Question: I have the following function which creates an array of objects inside 'models', however when I come to use 'models' further down the app I'm unable to loop through it's contents to pull out data.
Every loop method I've tried so far containing a single 'console.log()' message just prints out the message message when 'models' will contain objects so I think the problem actually lies with the creation of 'models'. If I create a promise and print out the value of 'models.devices' when it's finished processing an empty array is returned.
Any ideas?
'''
var d = devices.split(','),
count = 0,
models = {devices:[]};
angular.forEach(d, function (device, i) {
var index = i;
if (index <= 1) {
var deviceName = device.replace(/ /g,"+").toLowerCase(),
req = '?__url_path_param=' + deviceName;
$http
.get('/api/cheapest_by_name' + req)
.success(function (obj) {
models.devices.push(obj.device);
count++;
});
}
});
$q.all(models).then(function (data) {
apiDeal.multi(data, 3, 2);
});
'''
Then... (in api-deal.factory.js)
'''
function apiDeal($http, $rootScope) {
return {
multi: function (devices, limit, type) {
console.log(devices); // equal to below image
console.log(devices.devices); // equal to '[]'
}
}
}
'''

I then need to loop through 'devices' in 'apiDeal.multi'
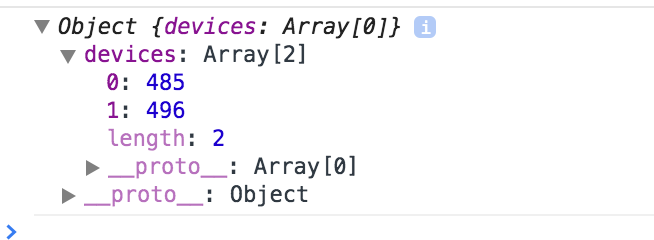
Answer: You need to keep an array of promises, which should replace the 'models' you're using the '$q.all' on. It has to be an array of promises.
So change your code to this:
'''
var d = devices.split(','),
count = 0,
models = {devices:[]},
promises = [];
var promise = $http
.get('/api/cheapest_by_name' + req)
.success(function (obj) {
models.devices.push(obj.device);
count++;
});
promises.push(promise);
'''
And then, do:
'''
$q.all(promises).then(function (data) {
apiDeal.multi(data, 3, 2);
});
'''
<URL>